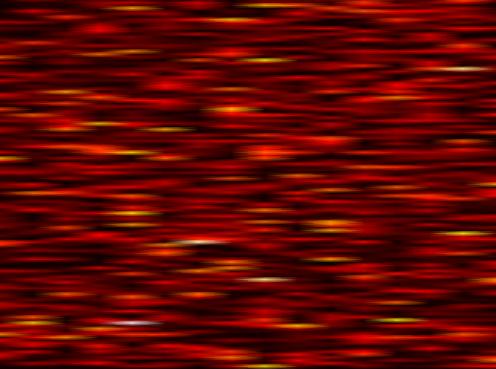
Label: OFDM